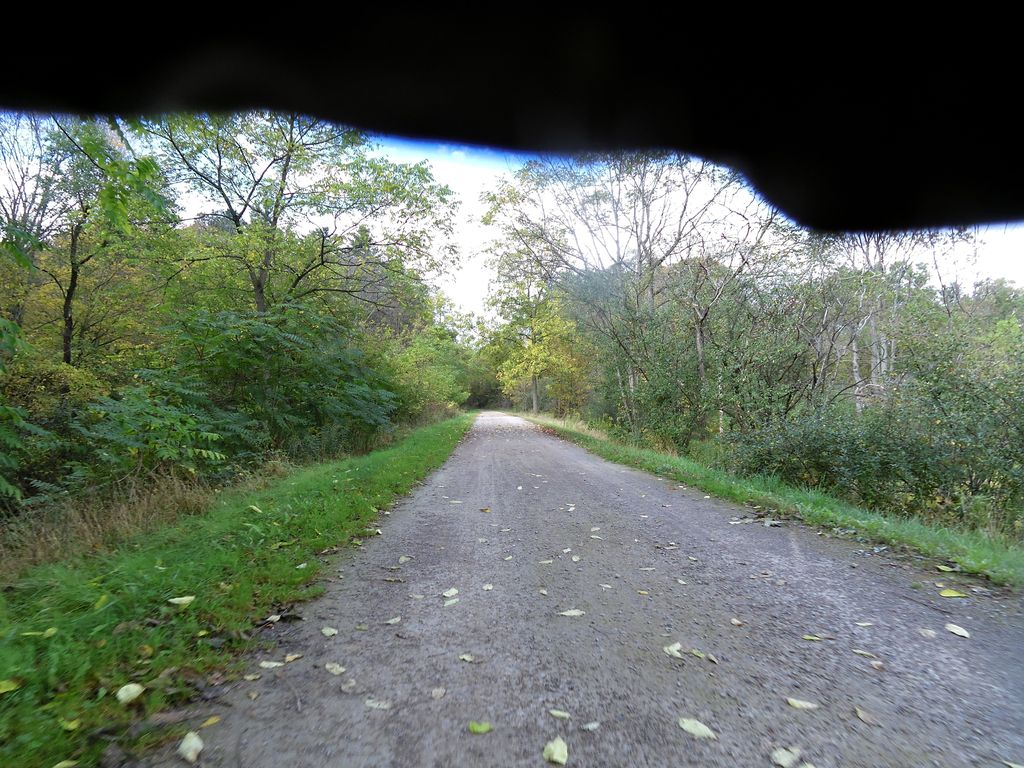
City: hamilton